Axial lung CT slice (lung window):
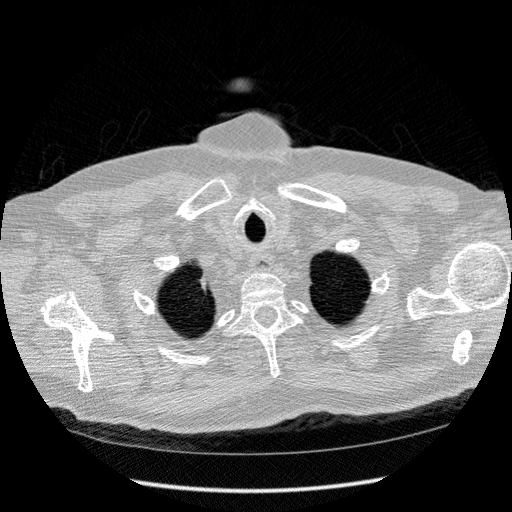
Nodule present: no